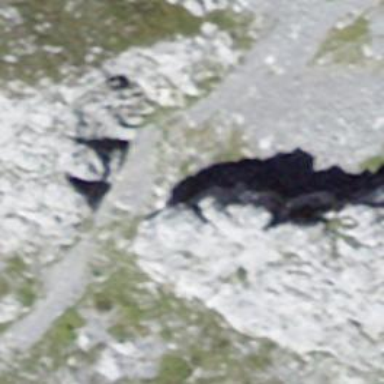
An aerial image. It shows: Natural cliff.